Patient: sex M, age 34
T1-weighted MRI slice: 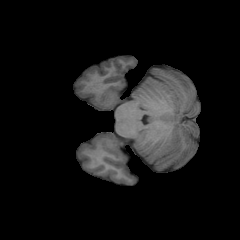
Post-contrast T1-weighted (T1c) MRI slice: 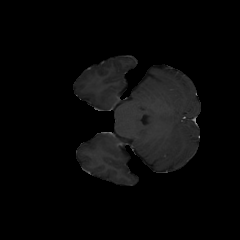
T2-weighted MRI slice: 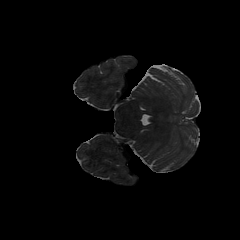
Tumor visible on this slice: no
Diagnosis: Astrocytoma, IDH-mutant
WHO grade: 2